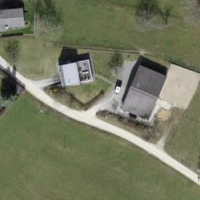
EUNIS habitat code: 55
Species observed at this site:
Prunus spinosa